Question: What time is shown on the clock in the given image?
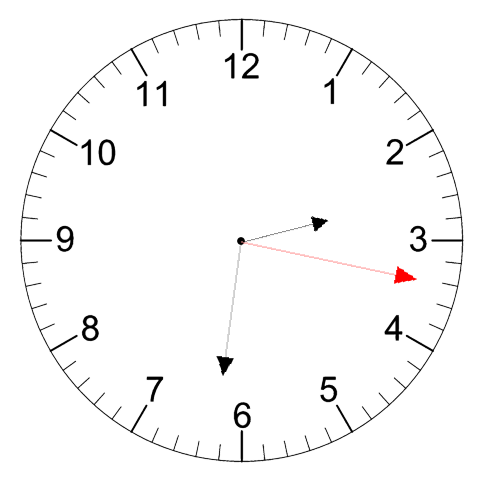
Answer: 02:31:17